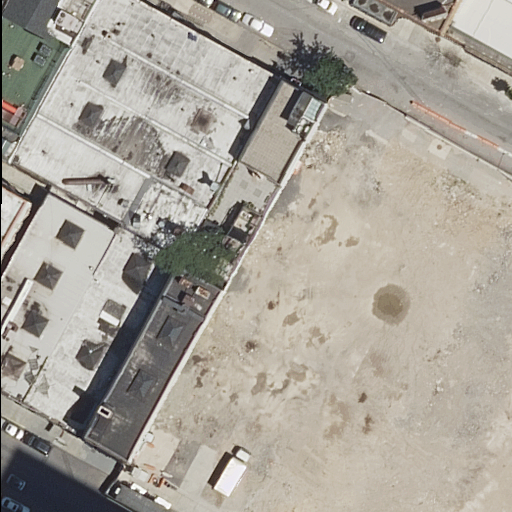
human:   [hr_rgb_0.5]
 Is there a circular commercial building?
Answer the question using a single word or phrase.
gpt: no

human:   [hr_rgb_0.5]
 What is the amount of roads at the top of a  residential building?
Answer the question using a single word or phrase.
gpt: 1

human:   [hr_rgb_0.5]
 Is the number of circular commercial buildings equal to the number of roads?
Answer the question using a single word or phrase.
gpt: no

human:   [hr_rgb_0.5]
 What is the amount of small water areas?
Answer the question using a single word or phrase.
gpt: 0

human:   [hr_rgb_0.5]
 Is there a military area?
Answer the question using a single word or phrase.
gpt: no

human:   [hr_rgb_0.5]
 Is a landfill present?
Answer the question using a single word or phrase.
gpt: no

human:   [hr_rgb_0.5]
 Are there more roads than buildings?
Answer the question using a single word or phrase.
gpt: no

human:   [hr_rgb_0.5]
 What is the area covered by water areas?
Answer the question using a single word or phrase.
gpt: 0m2

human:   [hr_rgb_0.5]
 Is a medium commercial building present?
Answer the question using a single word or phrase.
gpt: no

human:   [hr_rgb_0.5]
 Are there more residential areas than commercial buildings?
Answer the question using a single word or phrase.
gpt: no

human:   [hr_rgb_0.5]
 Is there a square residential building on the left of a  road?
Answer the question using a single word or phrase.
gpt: no

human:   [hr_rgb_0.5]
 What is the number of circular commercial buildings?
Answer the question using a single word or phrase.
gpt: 0

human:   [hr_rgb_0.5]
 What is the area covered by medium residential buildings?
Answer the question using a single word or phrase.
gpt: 1175m2

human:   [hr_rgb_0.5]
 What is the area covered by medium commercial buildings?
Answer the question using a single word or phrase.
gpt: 0m2

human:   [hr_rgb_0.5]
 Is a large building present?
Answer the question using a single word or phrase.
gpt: yes

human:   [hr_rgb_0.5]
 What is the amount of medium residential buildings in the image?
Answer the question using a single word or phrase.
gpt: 3

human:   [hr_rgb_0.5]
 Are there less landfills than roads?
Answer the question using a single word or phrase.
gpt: yes

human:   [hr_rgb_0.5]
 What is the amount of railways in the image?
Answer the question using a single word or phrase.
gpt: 0

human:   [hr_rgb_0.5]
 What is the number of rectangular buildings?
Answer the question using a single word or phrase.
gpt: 7

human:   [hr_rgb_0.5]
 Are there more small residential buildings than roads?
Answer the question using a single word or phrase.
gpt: no

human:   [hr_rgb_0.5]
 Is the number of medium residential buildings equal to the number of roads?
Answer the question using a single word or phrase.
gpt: no

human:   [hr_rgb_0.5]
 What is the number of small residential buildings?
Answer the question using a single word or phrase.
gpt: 2

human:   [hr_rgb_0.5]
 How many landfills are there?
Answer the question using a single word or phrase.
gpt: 0

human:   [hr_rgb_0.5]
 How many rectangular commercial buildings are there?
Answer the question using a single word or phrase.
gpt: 0

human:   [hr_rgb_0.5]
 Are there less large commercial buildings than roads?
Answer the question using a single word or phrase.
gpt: yes

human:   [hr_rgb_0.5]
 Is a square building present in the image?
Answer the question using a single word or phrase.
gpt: no

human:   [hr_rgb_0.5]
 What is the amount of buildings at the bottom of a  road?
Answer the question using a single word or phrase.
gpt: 4

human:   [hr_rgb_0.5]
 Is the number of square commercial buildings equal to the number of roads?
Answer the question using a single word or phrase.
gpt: no

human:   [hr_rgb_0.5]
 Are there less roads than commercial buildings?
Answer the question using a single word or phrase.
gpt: no

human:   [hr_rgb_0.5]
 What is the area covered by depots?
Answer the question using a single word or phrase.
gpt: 0m2

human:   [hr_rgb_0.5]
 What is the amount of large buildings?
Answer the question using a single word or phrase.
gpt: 3

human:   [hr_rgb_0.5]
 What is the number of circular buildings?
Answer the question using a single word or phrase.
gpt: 0

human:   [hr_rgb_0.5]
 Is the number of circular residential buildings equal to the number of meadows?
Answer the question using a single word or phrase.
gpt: yes

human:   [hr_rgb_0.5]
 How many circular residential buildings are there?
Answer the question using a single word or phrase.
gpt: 0

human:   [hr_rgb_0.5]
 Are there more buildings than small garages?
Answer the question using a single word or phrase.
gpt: yes

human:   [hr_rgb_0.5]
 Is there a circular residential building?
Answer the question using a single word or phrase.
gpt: no